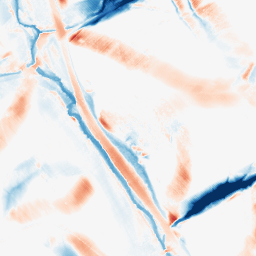
Category: morphological
Decomposition family: morphological_diamond
Decomposition parameters: operation: average
radius: 20
Upsampling method: sinc_blackman
Upsampling parameters: scale: 4
kernel_size: 16
Upsampling scale: 4